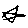
Label: star